Milling tool wear sample.
Tool blade image: 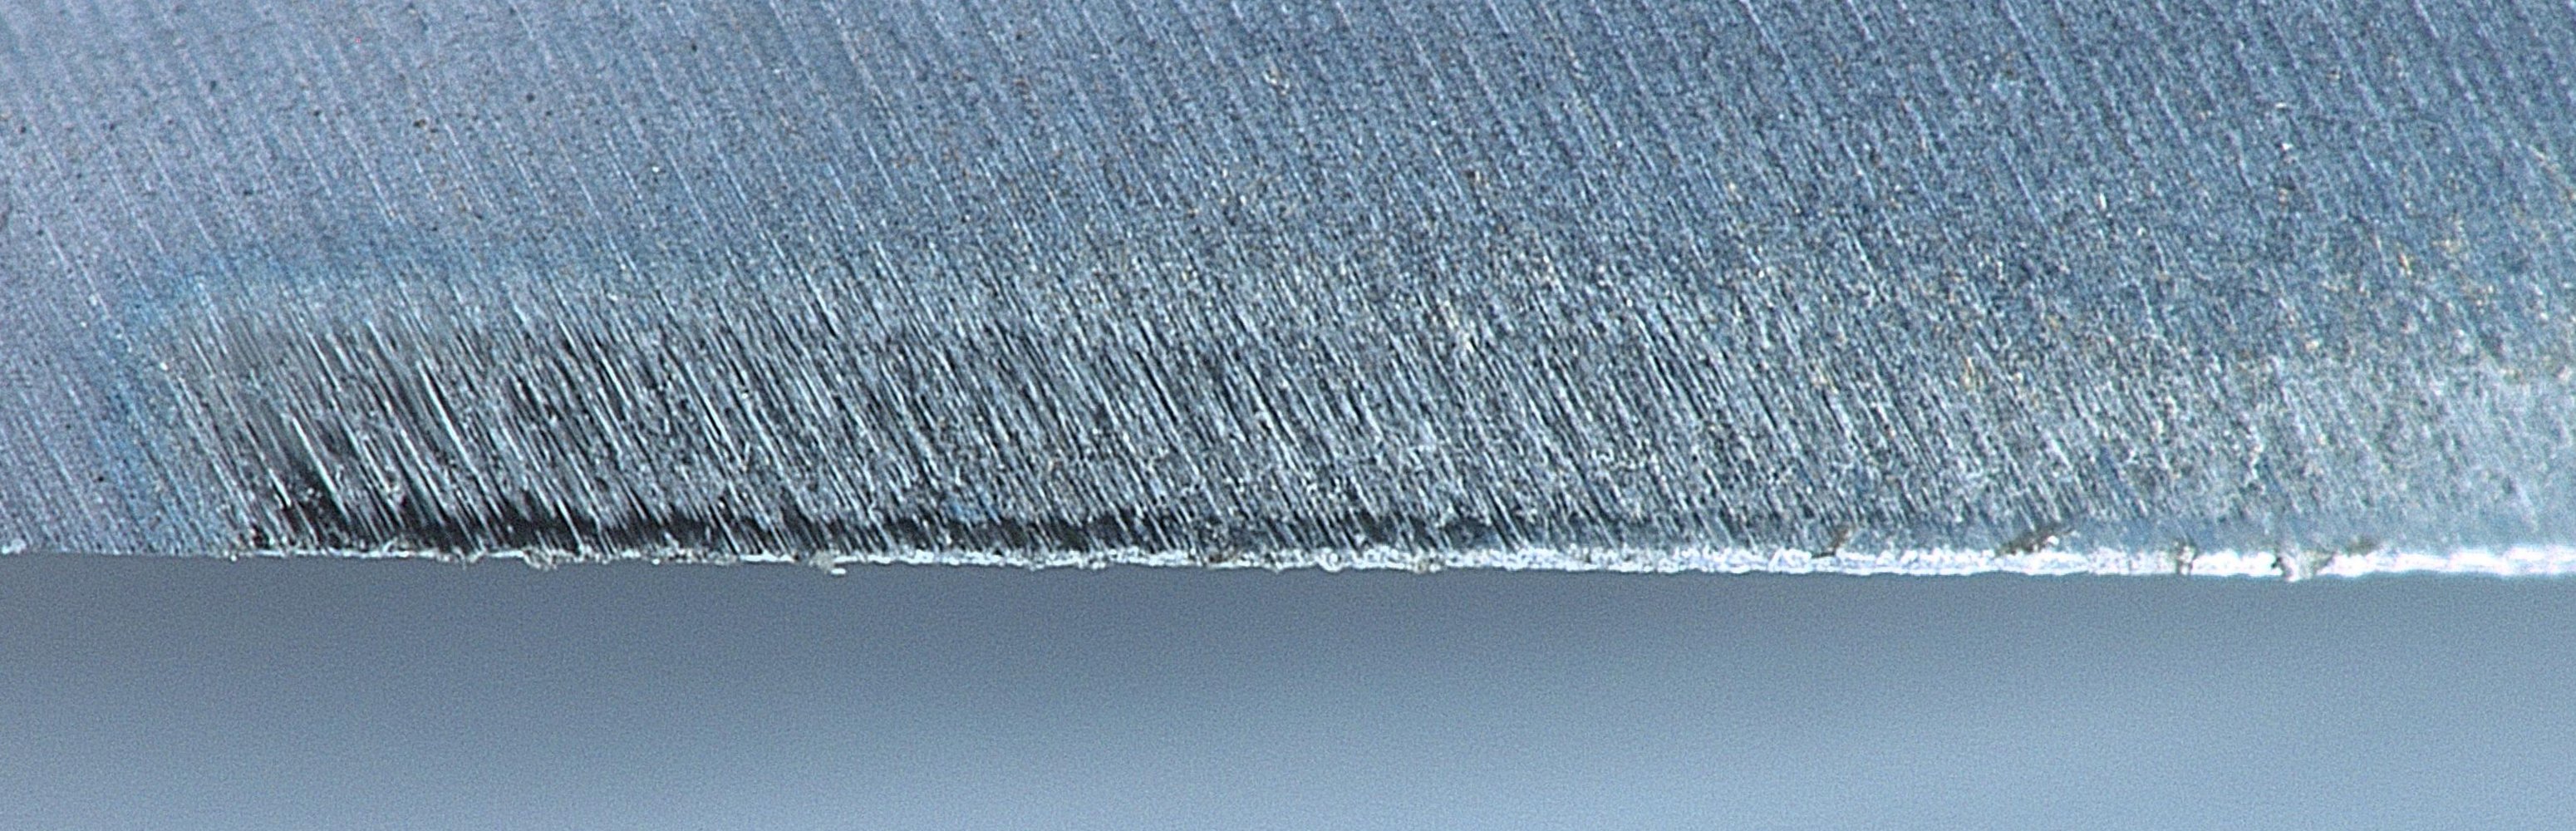
Chip image: 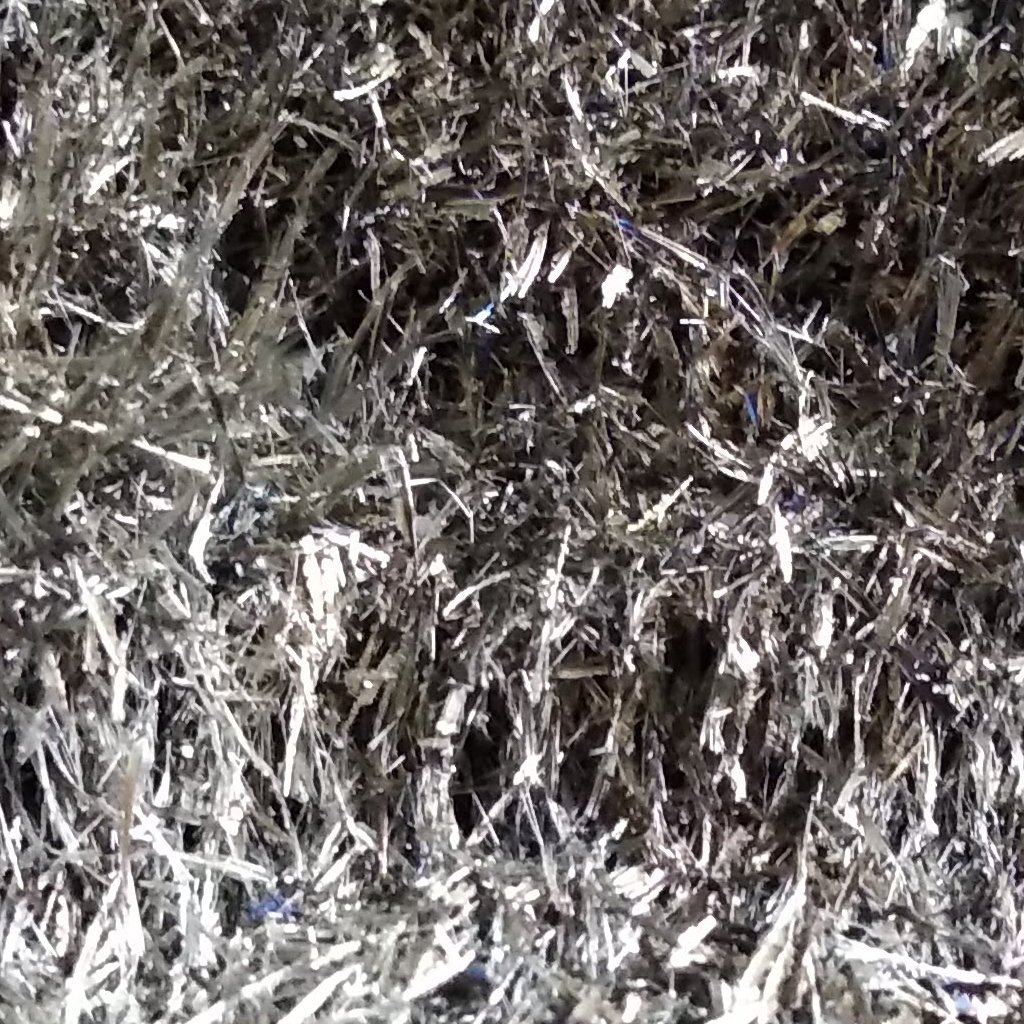
Workpiece image: 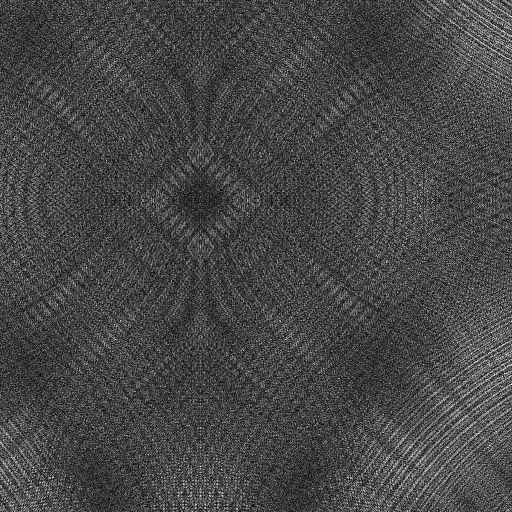
Tool wear state: sharp
Gaps: 0
Flank wear: 60.17
Overhang: 9.41
Force-signal Mel-spectrograms (X, Y, Z axes): 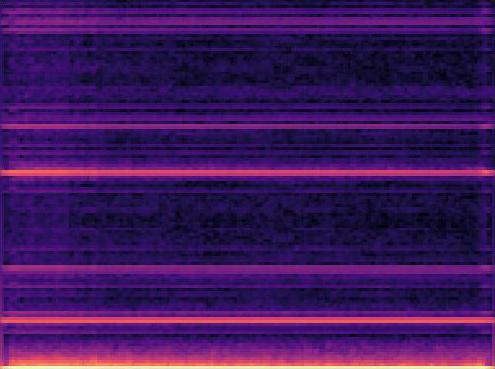 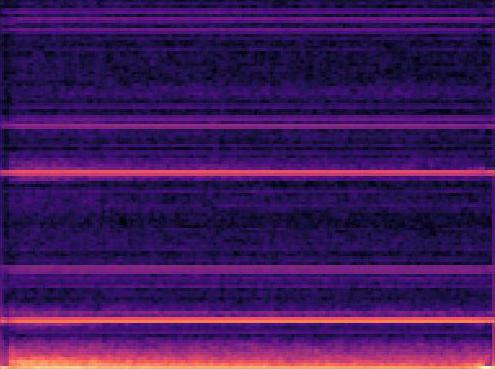 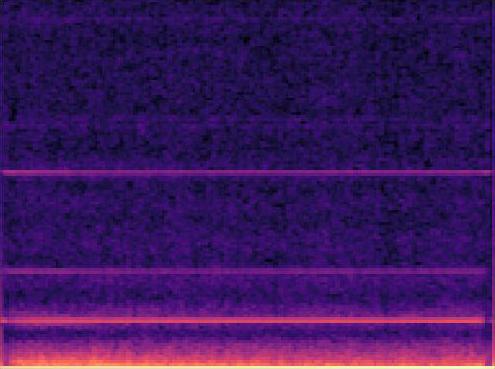
Force-signal scalograms (X, Y, Z axes): 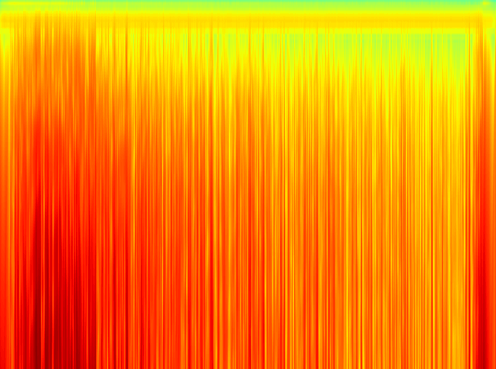 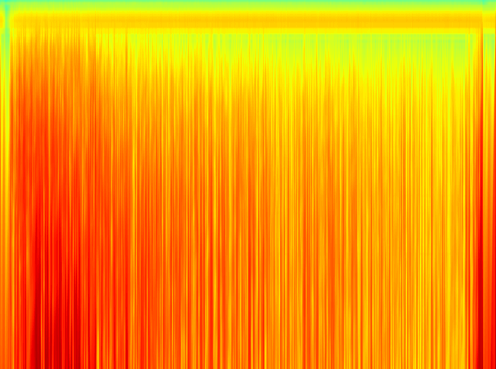 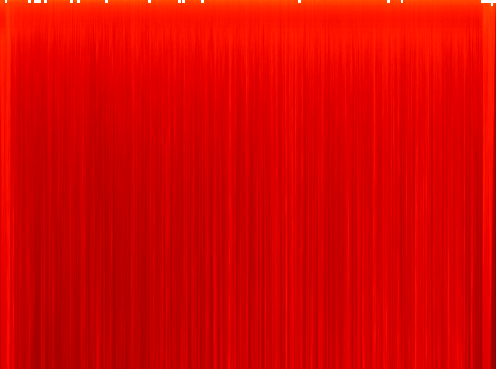
Force phase: initial_break_in_wear